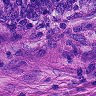
Metastatic tissue present: yes